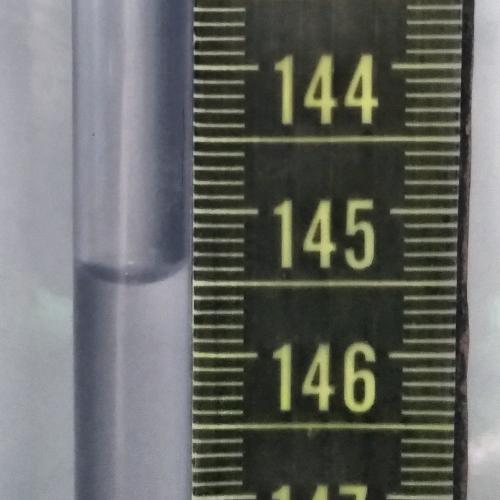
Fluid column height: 145.5 cm